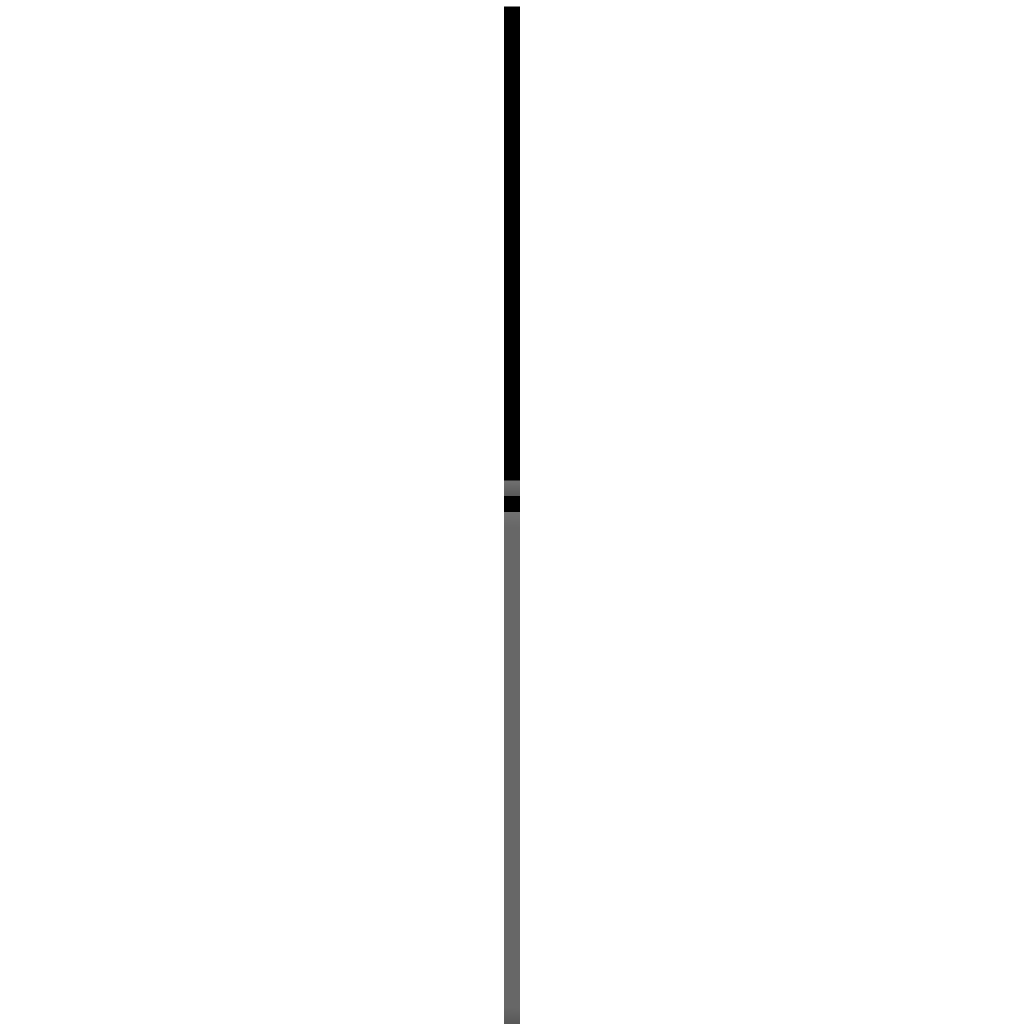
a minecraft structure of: PokéCenter 8-Bit POKÈMON RED high quality